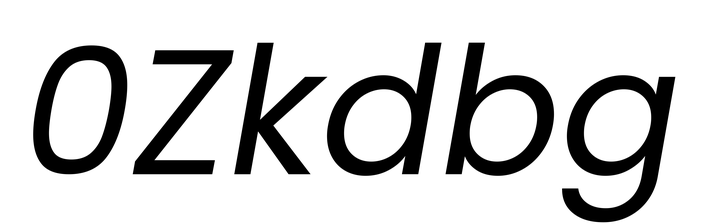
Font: Poppins-Italic